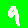
Digit: 9